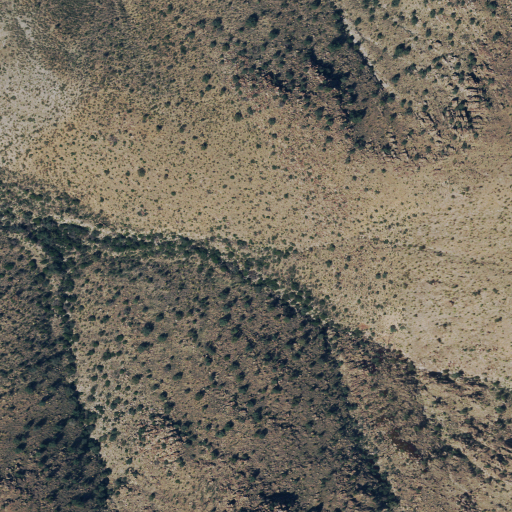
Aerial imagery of mountain in Texas named Cienega Mountains containing only shrub